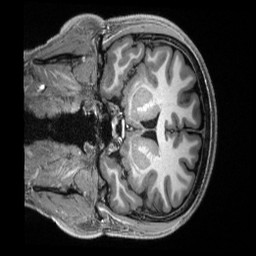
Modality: T1w
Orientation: coronal
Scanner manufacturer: siemens
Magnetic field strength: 3 T
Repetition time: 2.5 s
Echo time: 0.00231 s